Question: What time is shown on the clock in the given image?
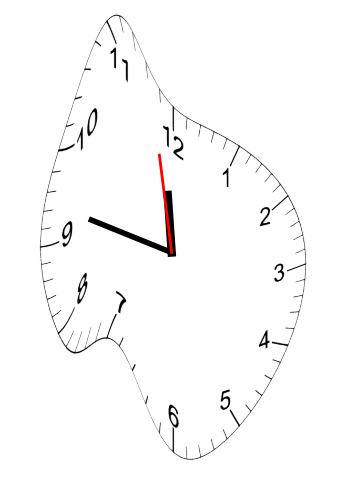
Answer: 11:46:58